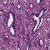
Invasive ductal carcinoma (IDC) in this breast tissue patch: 1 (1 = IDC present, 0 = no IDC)